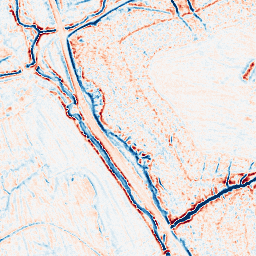
Category: edge_preserving
Decomposition family: bilateral
Decomposition parameters: d: 9
sigma_color: 25
sigma_space: 25
Upsampling method: sinc_hamming
Upsampling parameters: scale: 2
kernel_size: 8
Upsampling scale: 2